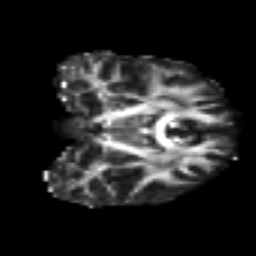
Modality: FA
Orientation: coronal
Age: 33
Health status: ill
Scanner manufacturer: philips
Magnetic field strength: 3 T
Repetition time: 9 s
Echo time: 0.127 s